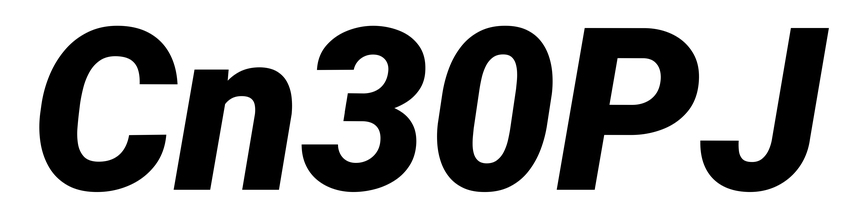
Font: Roboto-Italic_Black_Italic